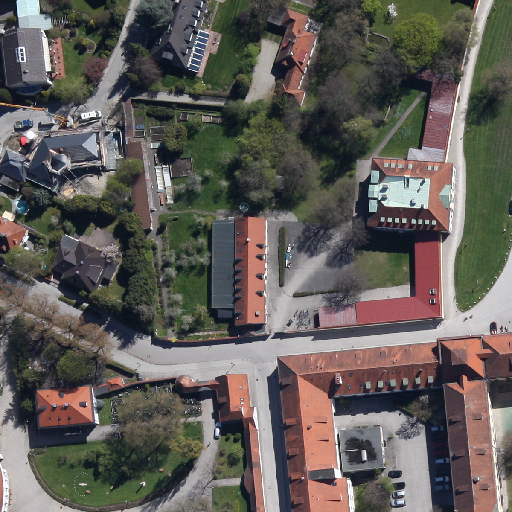
Referring expression: vehicle